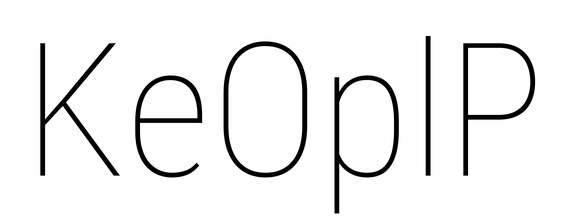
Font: Roboto_Condensed_Thin